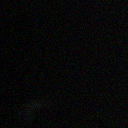
Screen state: off